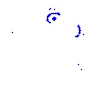
Particle: kaon